Aerial crown-view tile of a tropical tree (Barro Colorado Island, Panama), acquired 20241112:
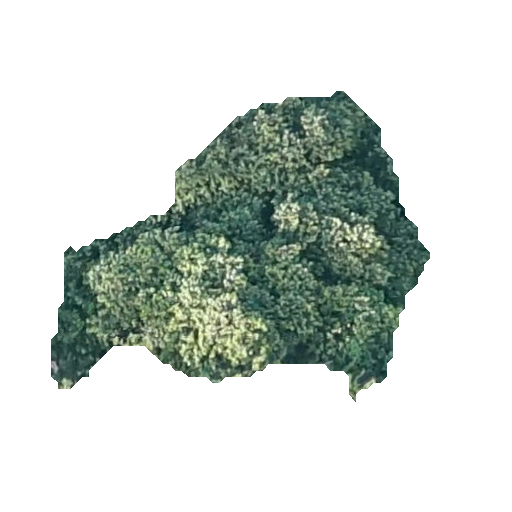
Species: Luehea seemannii
GBIF accepted scientific name: Luehea seemannii
Crown area: 112.559 m²